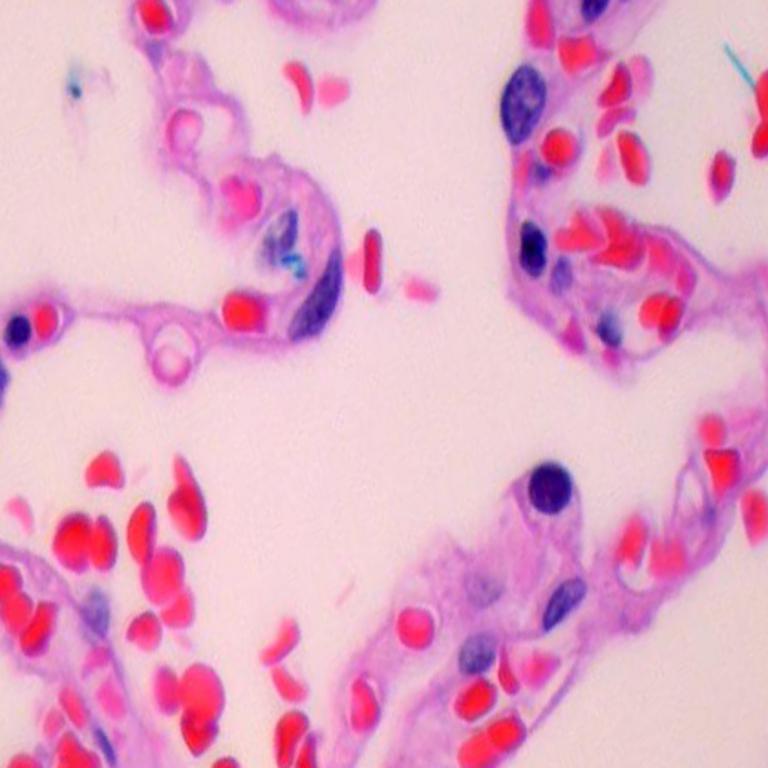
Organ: lung
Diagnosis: benign